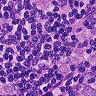
Metastatic tissue present: yes